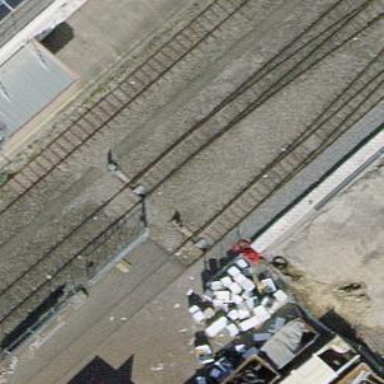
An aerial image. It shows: Single-track railway spur.